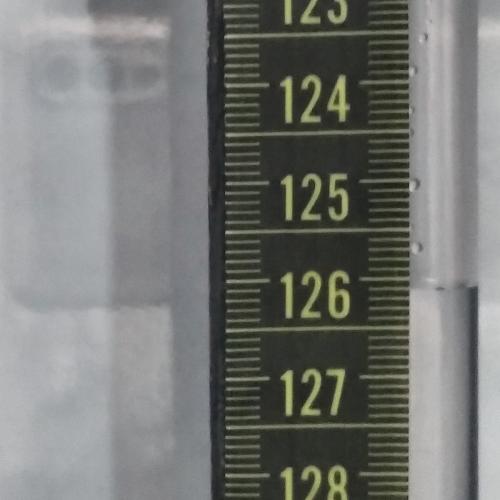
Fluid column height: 126.1 cm